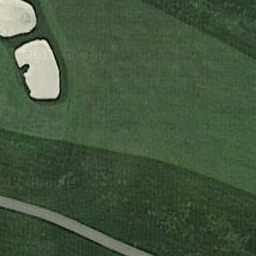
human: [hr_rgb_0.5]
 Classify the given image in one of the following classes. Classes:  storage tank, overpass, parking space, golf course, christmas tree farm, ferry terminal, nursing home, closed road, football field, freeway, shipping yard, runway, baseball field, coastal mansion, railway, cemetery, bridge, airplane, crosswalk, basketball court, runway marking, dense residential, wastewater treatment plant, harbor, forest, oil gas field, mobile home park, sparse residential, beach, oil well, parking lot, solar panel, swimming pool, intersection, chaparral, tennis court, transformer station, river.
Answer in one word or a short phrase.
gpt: golf course